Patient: sex M, age 72
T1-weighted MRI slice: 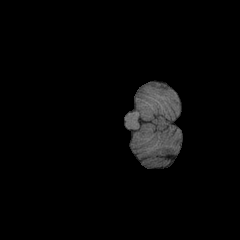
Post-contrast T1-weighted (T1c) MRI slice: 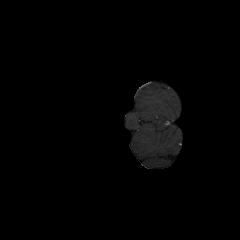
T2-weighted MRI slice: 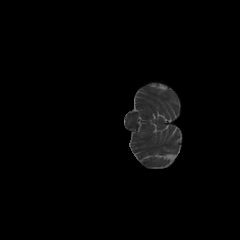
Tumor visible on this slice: no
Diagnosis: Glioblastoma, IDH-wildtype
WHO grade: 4